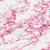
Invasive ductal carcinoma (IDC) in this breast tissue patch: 0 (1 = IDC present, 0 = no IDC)